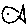
Label: fish